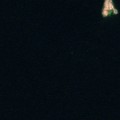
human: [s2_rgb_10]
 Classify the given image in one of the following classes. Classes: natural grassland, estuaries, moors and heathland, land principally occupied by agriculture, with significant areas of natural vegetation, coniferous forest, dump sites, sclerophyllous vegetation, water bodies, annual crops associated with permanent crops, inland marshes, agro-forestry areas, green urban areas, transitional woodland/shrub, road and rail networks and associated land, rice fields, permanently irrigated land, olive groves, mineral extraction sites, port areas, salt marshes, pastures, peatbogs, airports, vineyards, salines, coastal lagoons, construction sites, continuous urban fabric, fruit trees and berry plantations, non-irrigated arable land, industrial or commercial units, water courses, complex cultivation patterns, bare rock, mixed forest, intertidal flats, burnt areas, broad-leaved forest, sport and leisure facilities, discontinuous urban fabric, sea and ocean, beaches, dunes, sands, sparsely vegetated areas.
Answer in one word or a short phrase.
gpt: sea and ocean